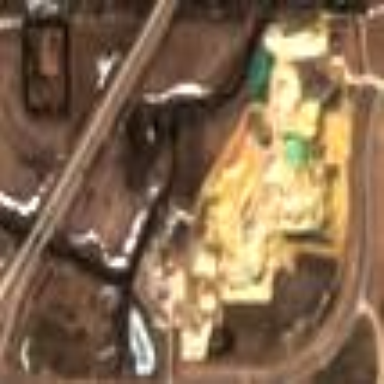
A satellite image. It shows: Industrial area designated as quarry.